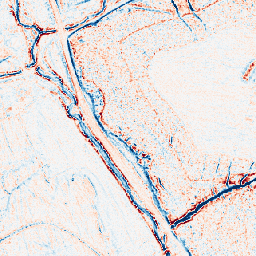
Category: edge_preserving
Decomposition family: anisotropic_diffusion
Decomposition parameters: iterations: 5
kappa: 30
gamma: 0.2
Upsampling method: area
Upsampling parameters: scale: 4
Upsampling scale: 4